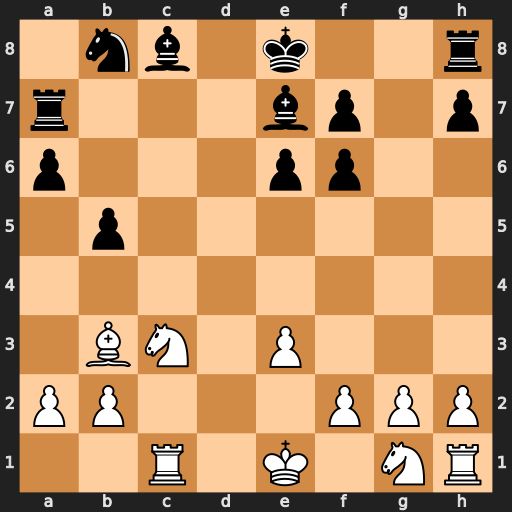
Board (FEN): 1nb1k2r/r3bp1p/p3pp2/1p6/8/1BN1P3/PP3PPP/2R1K1NR
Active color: w
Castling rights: Kk
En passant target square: -
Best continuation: Nxb5 Bb7 Nxa7